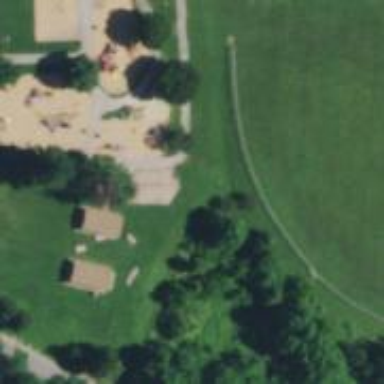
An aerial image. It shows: Playground area for leisure land.